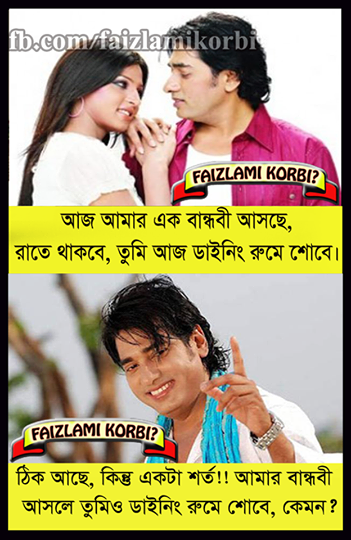
Caption: আজ আমার এক বান্ধবী আসছে, রাতে থাকবে, তুমি আজ ডাইনিং রুমে শোবে।ঠিক আছে,কিন্ত একটা শর্ত!!  আমার বান্ধবী আসলে তুমিও ডাইনিং রুমে শোবে,কেমন?
Label: non-hate